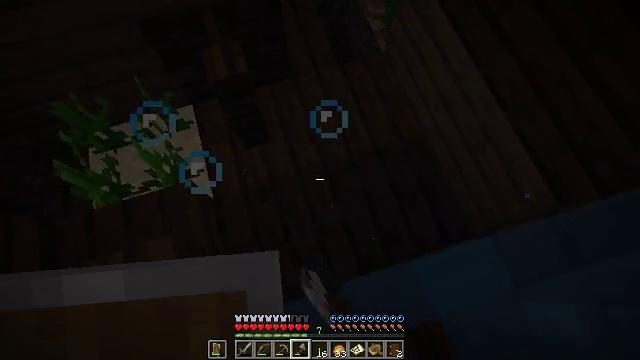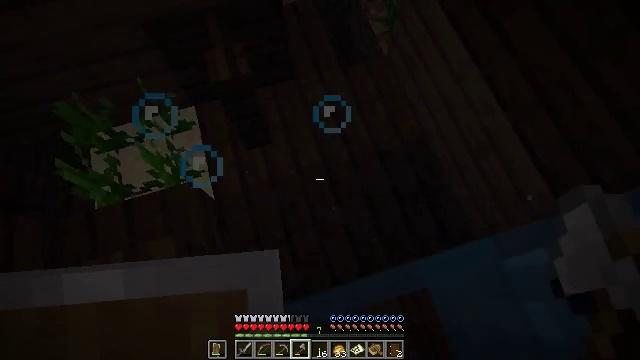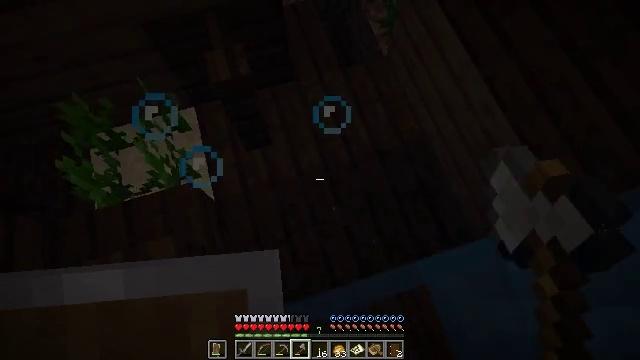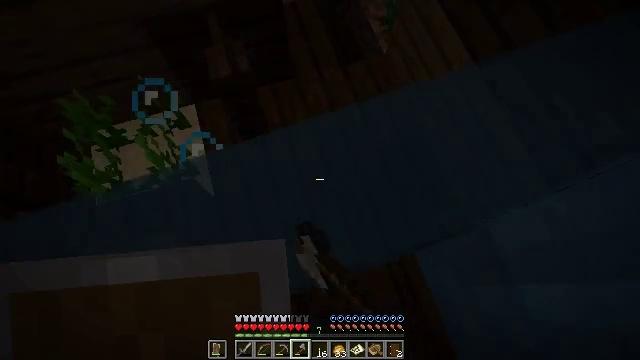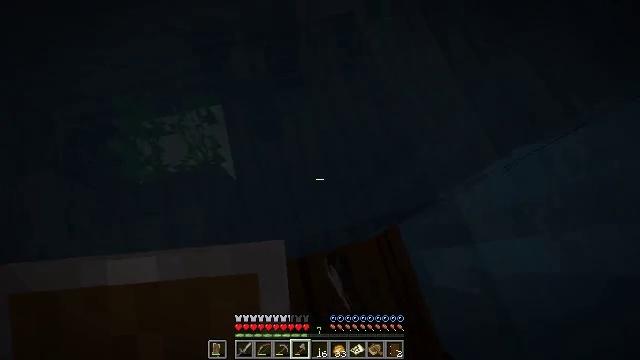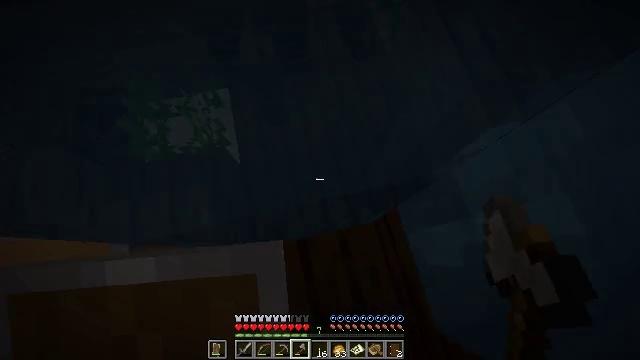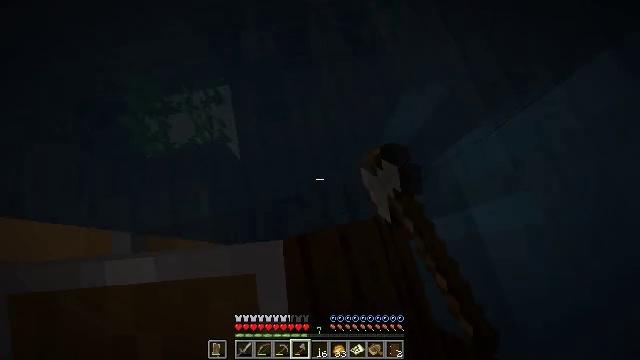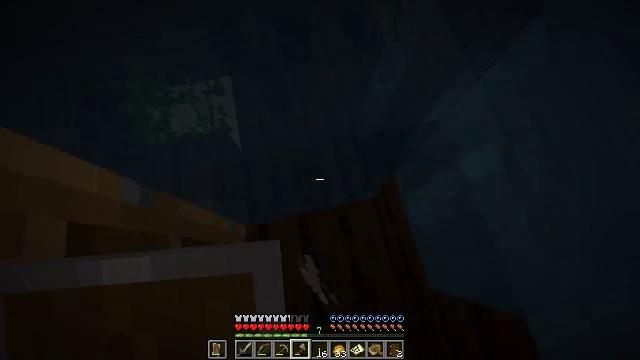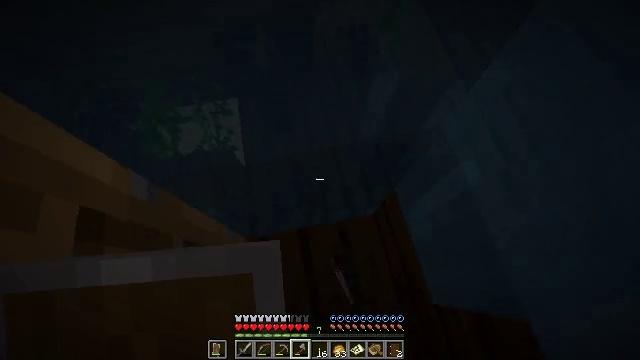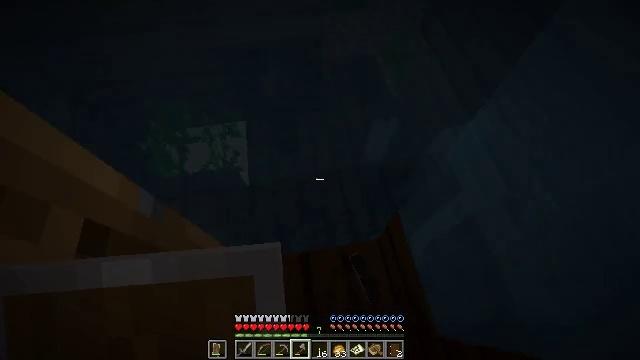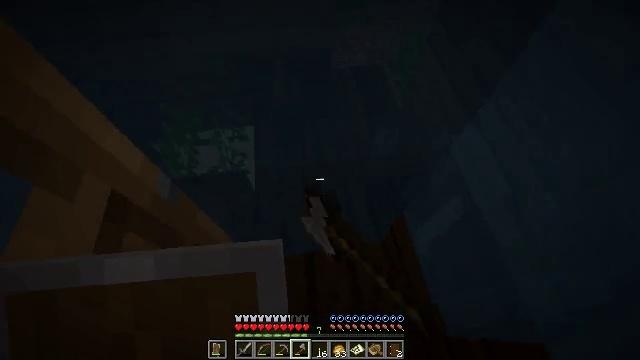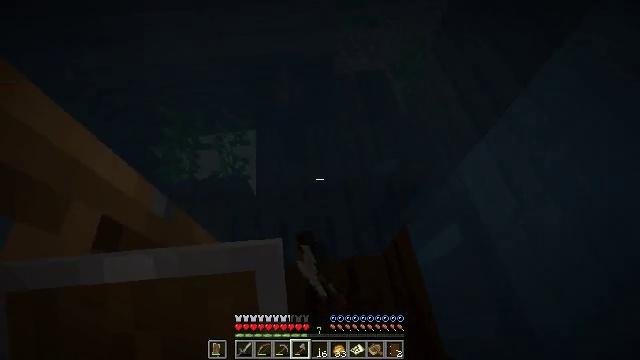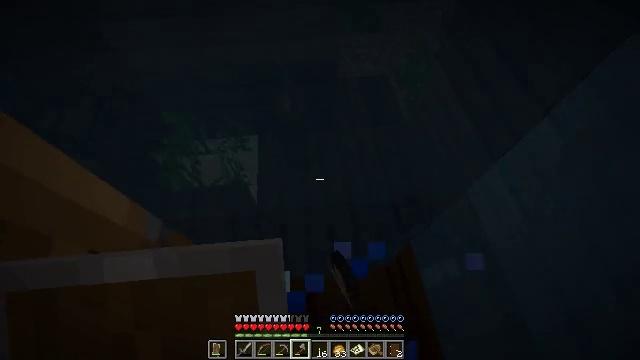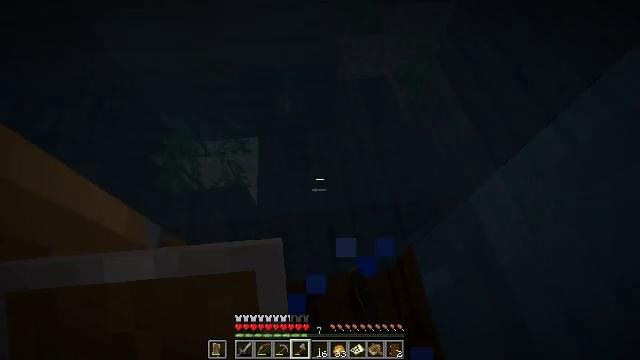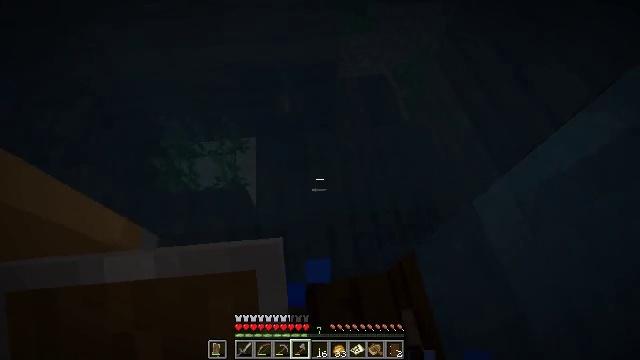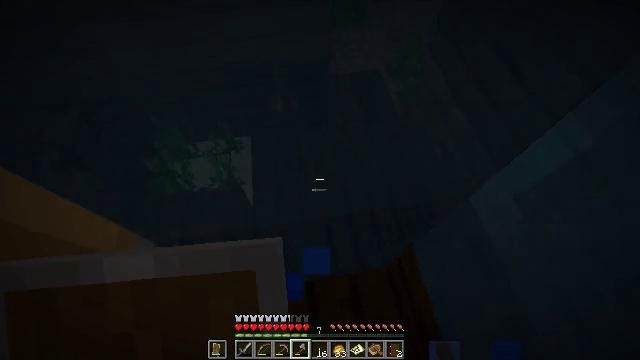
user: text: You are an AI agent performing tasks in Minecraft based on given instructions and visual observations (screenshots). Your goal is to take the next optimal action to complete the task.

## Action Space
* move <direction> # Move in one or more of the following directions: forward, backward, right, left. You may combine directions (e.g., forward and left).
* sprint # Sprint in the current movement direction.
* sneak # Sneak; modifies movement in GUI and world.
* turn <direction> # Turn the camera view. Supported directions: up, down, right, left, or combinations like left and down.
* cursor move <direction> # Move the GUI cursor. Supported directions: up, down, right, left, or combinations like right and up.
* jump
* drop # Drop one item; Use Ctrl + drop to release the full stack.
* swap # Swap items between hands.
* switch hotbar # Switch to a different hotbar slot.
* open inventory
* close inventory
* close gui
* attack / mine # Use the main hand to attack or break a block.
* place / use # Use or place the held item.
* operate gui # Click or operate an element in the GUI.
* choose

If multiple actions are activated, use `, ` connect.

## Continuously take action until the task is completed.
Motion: motion action
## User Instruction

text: Harvest the dark oak stairs for reuse.
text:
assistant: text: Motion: attack / mine
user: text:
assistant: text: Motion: move back, attack / mine
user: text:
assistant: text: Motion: move back, attack / mine
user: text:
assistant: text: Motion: move back, turn left and down, attack / mine
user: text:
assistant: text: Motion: move back, turn left and down, attack / mine
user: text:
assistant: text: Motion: move back, attack / mine
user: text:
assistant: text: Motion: move back, attack / mine
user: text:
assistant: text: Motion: turn left and up, attack / mine
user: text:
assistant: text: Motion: turn left and up, attack / mine
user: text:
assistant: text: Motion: turn left and up, attack / mine
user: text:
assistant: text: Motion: move forward, attack / mine
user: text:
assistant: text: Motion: attack / mine
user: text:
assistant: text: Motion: no_op
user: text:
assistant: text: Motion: no_op
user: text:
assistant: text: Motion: turn right
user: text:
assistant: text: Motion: no_op
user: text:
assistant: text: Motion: sneak
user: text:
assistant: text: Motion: sneak
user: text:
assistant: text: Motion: sneak
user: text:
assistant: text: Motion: move forward, sneak
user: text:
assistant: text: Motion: move forward, sneak
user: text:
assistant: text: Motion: move forward, sneak
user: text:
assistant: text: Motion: move forward, sneak
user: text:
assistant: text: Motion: move forward, sneak, turn left and down
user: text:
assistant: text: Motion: move forward, sneak, turn down
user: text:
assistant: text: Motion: sneak, turn down
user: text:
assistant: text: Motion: sneak, turn down, attack / mine
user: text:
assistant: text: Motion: sneak, attack / mine
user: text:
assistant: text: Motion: sneak, attack / mine
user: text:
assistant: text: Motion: sneak, attack / mine